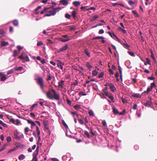
Tumor epithelial tissue: no
Tumor-associated stroma tissue: no
Normal tissue: yes